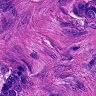
Metastatic tissue present: yes